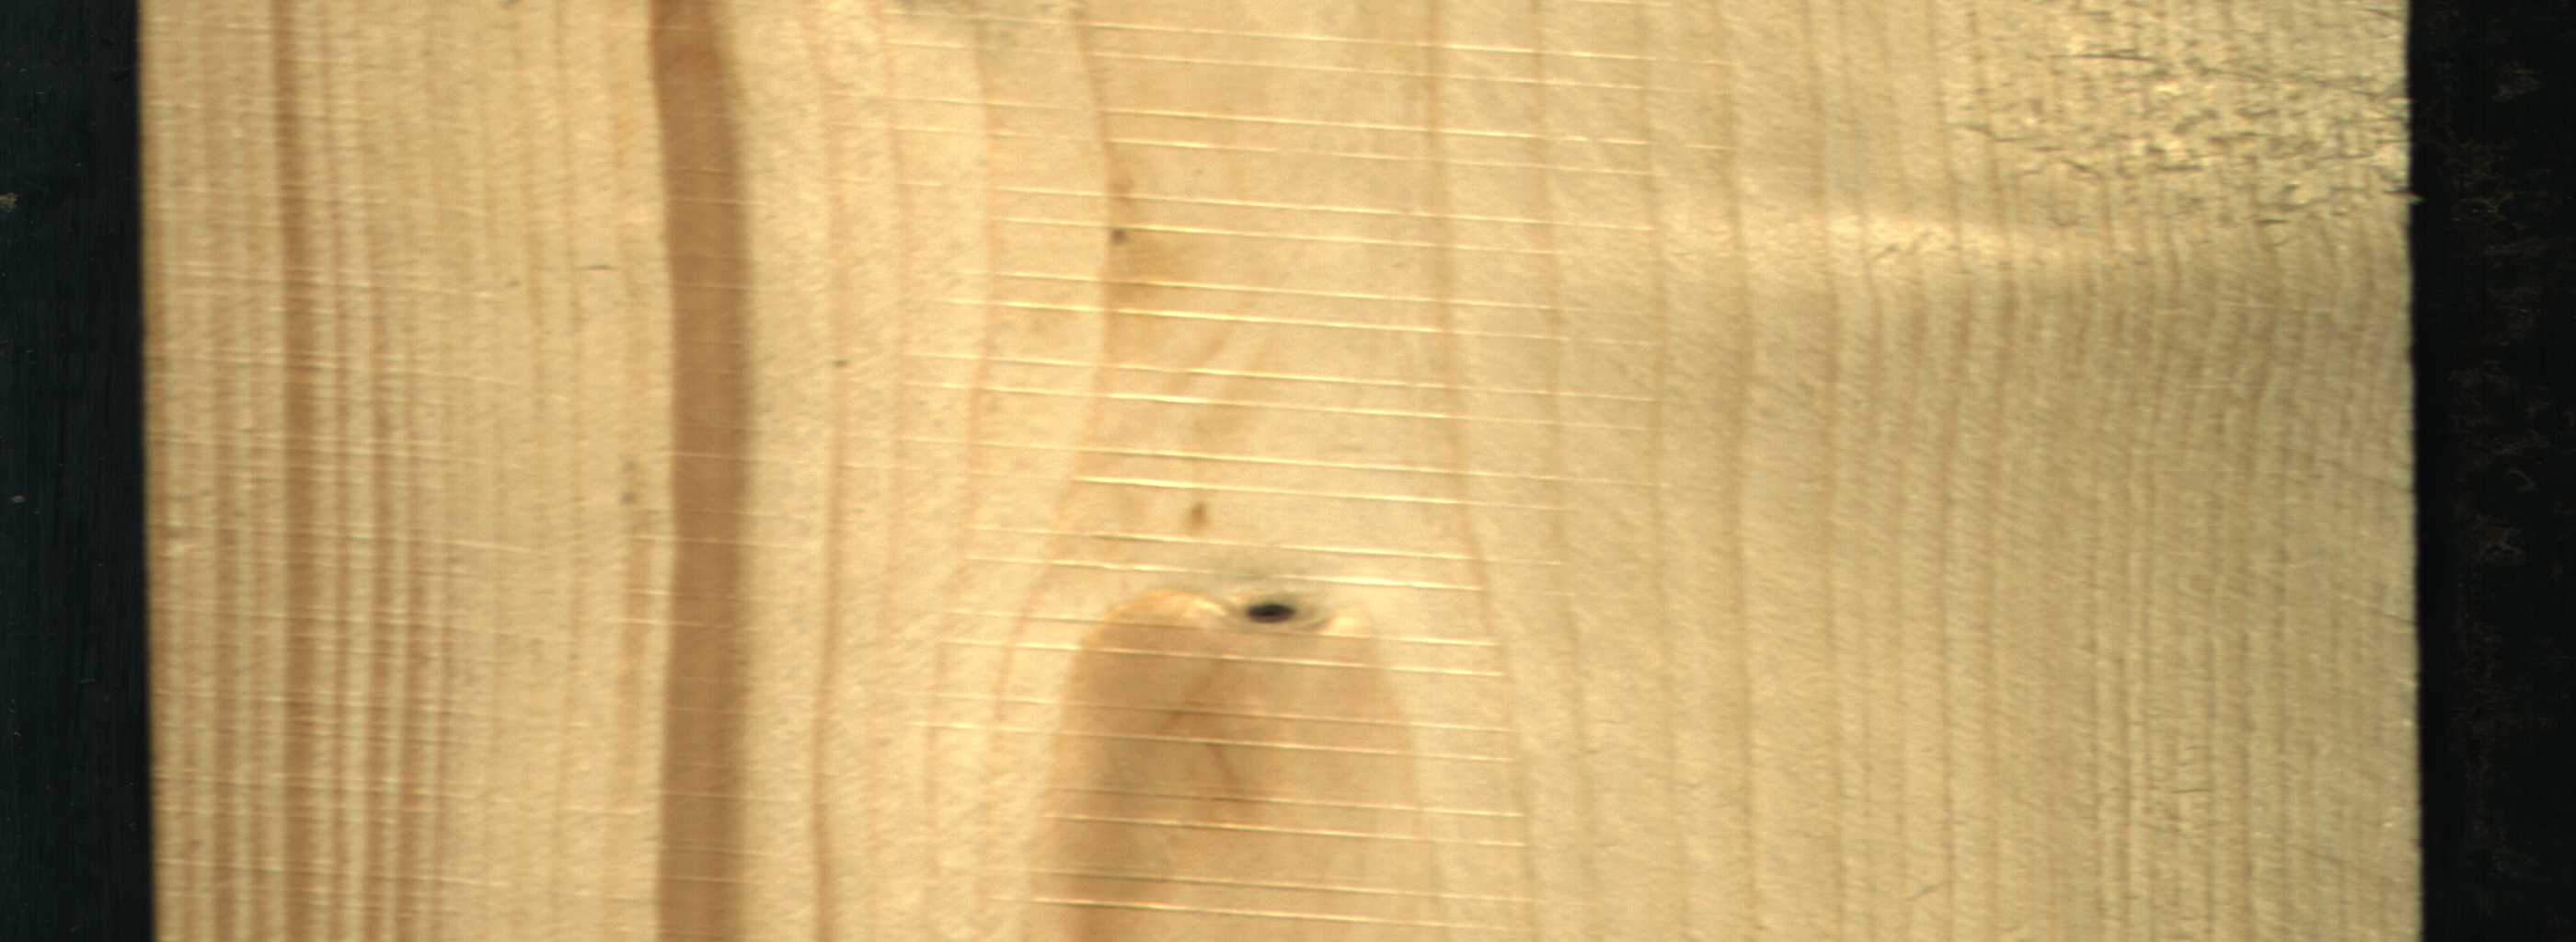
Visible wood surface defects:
Quartzity
Dead_Knot